Question: Given the following table :

I want to calculate the average waiting time of preemptive priority scheduling .
In the table above , the bigger the number is (in the priority column) the higher the priority is .
Partial solution :
'''
|p1|p3|p1|p2|p5|p4|
0 8 29 33 52 67 80
'''
What do I do from here ?
Thanks
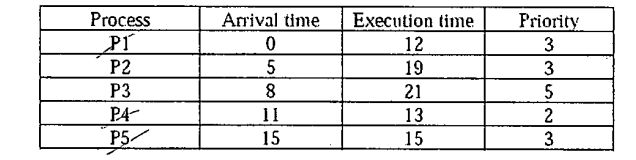
Answer: did you understand the partial solution (the actual schedule) you have posted?
'Waiting time of a process = finish time of that process - execution time - arrival time'
Once you have this for all process then just take the average. That would give you the avg waiting time of the scheduling algorithm for this instance
More details:
Here process 'p1' did not wait for the first 8 seconds. Then at t=9 it was preempted. It was in wait mode from time t=9 to t=29 while process 'p3' was executing. So 'p1' had waited for 21 seconds while 'p3' was executing. At t=29, 'p1' started again and completed at t=33. In total, 'p1' had waited for 21 seconds. As per the formula we get waiting time as 33-12-0=21. Basically for each process we look at the time between when it arrived and when it finished. Any time between this interval when it is not executing is a wait time